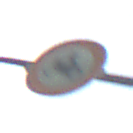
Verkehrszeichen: VerbotKraftraeder
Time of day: MorningAfternoon
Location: Outdoor (Nature)
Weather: PartlyCloudy
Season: NotSpecified
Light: Natural